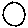
Label: circle